Field crop: maize
Growth stage: 2
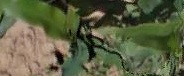
Species: maize